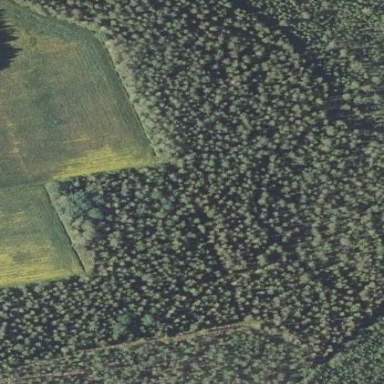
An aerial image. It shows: Evergreen needle-leaved forest.